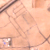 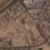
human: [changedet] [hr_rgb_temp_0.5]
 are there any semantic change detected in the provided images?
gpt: Many buildings have been added in the housing development.